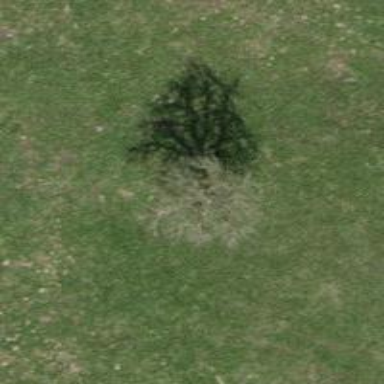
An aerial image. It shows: Single tag "natural: tree."